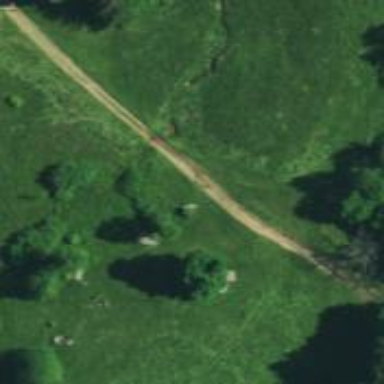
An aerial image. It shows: Culvert tunnel for brook.